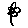
Label: flower